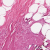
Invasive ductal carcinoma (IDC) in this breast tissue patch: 0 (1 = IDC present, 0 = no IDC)